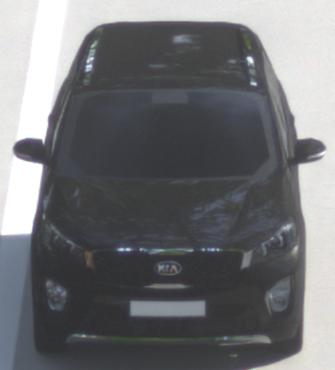
Make: KIA
Model: Sorento 2.2 CRDi
Detailed model: Sorento (UM)
Model produced from: 2015/03
Model produced until: 2017/10
Doors: 5
Color: black
Road condition: dry road
Daytime: morning or afternoon
Contrast: low contrast